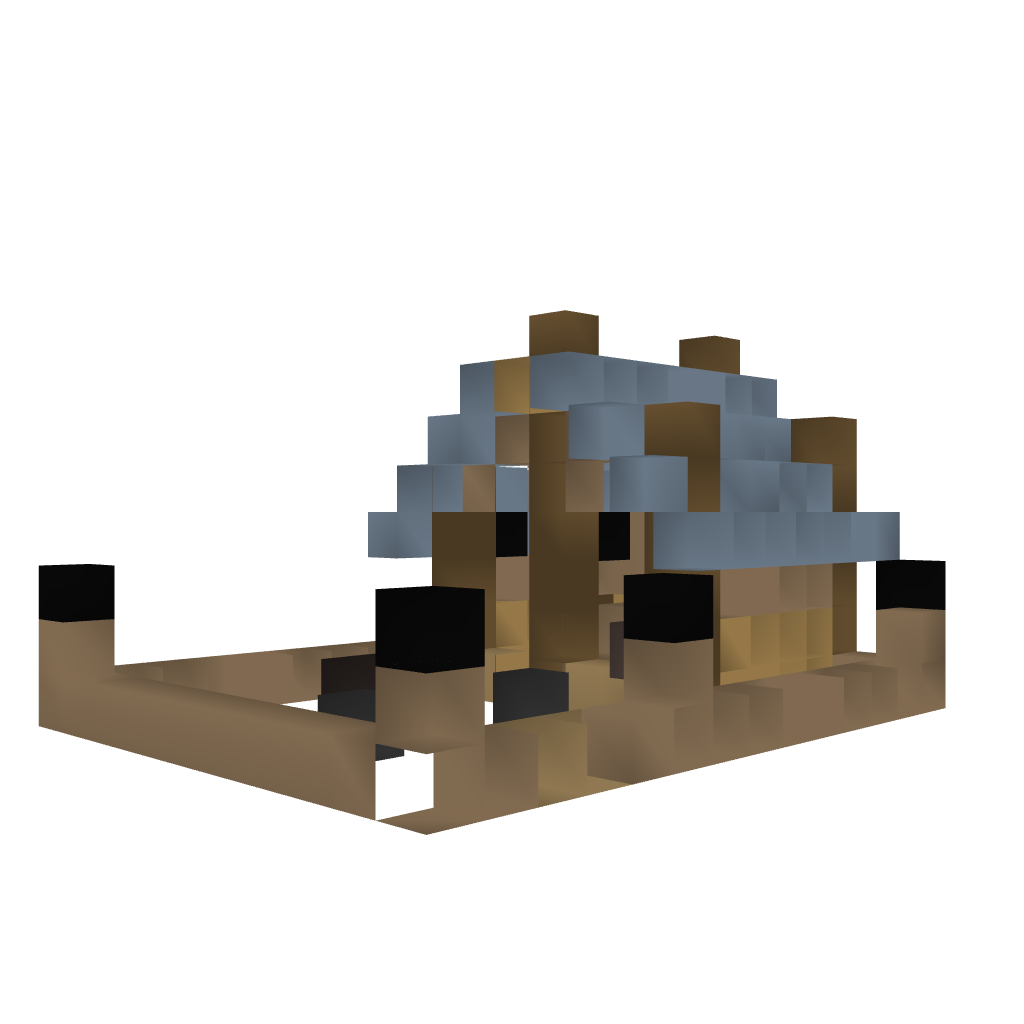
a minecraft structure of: Horse Stables